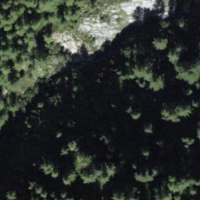
EUNIS habitat code: 44
Species observed at this site:
Rhododendron ferrugineum